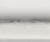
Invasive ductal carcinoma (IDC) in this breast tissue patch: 0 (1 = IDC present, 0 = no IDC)